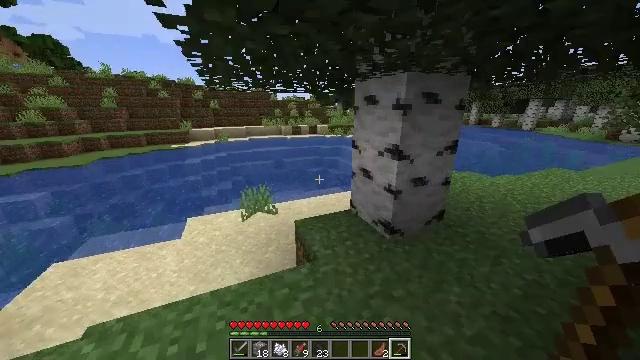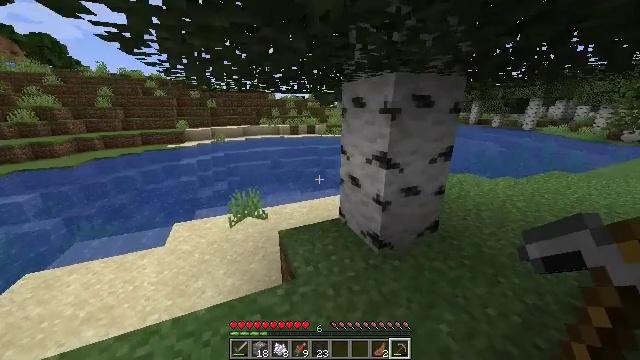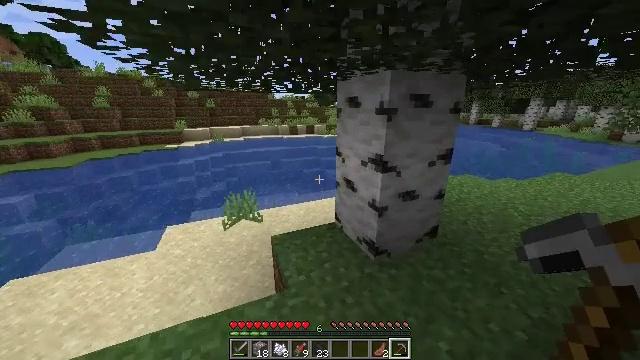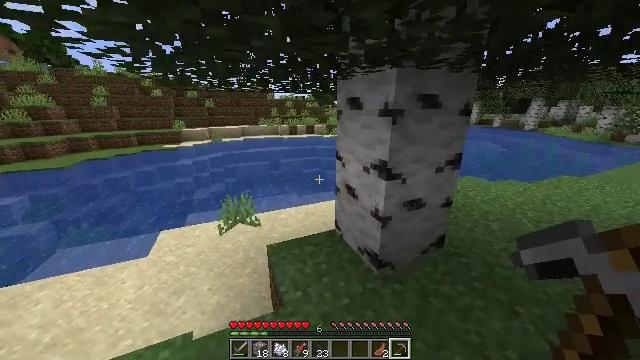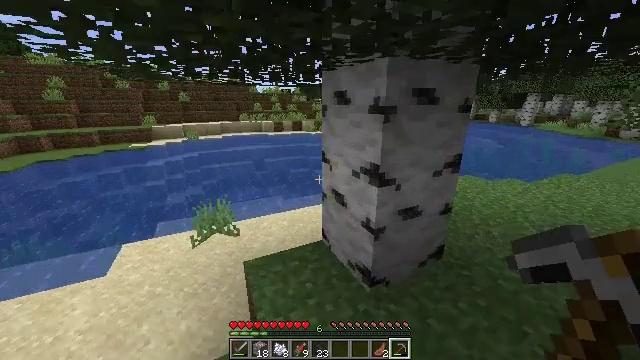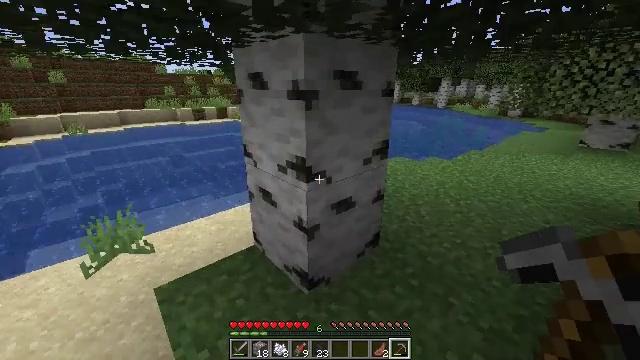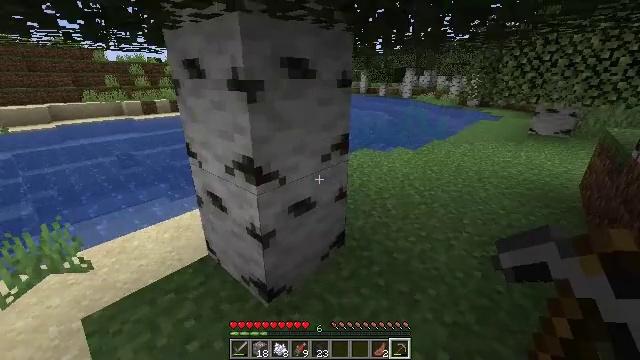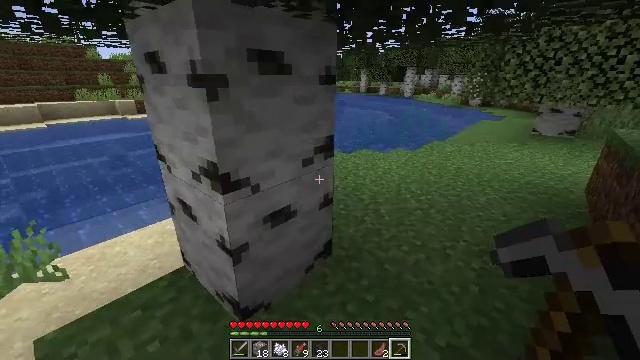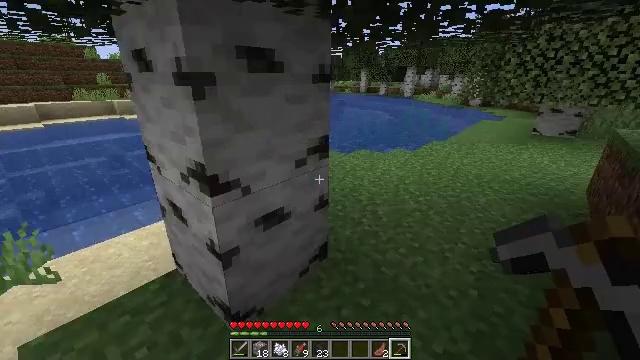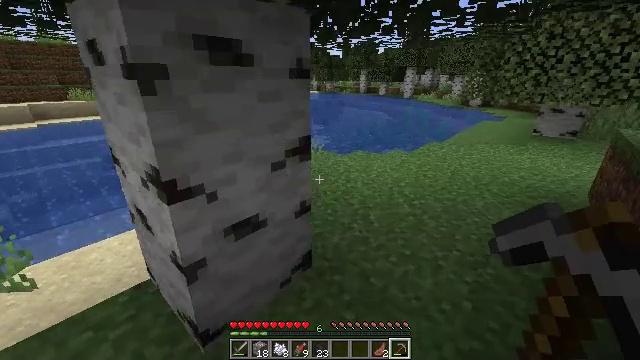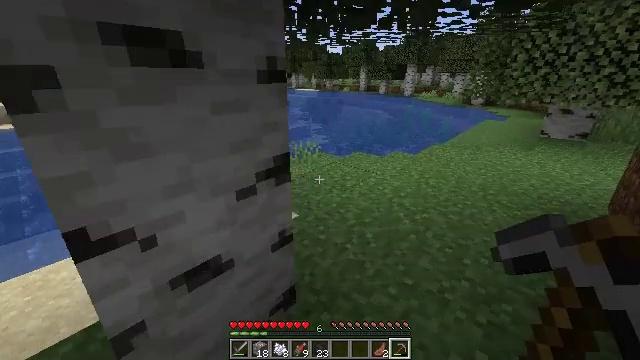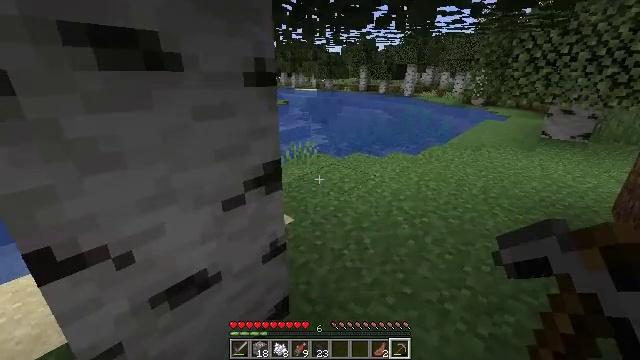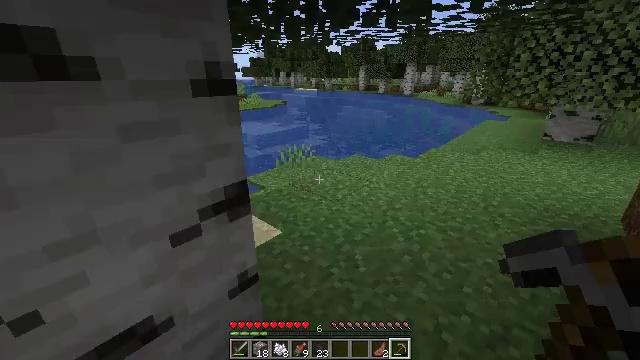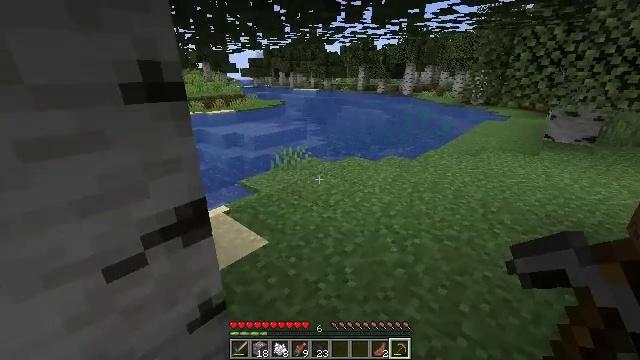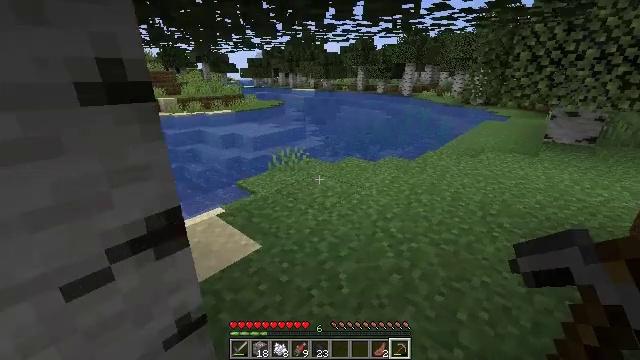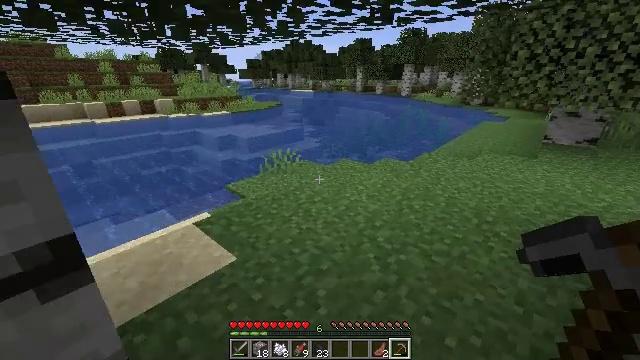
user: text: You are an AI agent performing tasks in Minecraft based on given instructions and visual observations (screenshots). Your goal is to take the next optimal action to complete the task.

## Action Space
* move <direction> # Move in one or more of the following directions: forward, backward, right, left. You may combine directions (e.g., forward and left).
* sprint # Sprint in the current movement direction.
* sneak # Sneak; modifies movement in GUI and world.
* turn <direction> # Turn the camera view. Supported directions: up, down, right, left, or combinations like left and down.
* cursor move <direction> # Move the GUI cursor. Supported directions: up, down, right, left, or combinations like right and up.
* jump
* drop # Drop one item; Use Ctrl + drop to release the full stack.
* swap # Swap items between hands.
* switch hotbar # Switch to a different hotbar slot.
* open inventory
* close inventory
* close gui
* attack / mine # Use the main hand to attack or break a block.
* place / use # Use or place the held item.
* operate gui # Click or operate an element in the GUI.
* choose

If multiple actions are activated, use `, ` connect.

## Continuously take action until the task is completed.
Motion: motion action
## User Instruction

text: Fish and kill the salmon.
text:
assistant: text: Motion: move forward and move right
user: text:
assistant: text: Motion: move forward and move right
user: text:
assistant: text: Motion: move forward
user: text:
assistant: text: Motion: move forward and move right, turn right
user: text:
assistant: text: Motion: move forward and move right, turn right and down
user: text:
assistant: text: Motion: move forward and move right, turn right and down
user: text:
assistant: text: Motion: move forward and move right
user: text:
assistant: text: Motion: move forward and move right
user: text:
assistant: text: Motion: move forward
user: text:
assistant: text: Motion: move forward
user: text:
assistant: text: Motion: move forward and move right
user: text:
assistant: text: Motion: move forward and move right
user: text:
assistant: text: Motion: move forward and move right
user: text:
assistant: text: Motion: move forward and move right
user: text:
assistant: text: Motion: move forward and move right
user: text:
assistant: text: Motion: move forward and move right
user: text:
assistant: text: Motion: move forward and move right
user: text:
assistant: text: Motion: move forward and move right
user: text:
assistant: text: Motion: move forward and move right
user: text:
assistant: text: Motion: move forward
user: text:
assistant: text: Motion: move forward
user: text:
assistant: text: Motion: move forward
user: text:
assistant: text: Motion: no_op
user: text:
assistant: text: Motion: no_op
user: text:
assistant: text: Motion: move forward
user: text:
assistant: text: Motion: move forward
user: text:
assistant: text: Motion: move forward
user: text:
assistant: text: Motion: no_op
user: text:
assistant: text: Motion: move forward
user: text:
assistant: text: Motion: move forward and move right